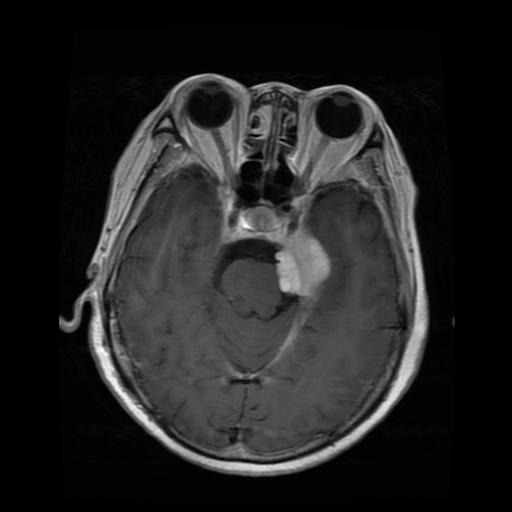
Label: meningioma